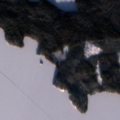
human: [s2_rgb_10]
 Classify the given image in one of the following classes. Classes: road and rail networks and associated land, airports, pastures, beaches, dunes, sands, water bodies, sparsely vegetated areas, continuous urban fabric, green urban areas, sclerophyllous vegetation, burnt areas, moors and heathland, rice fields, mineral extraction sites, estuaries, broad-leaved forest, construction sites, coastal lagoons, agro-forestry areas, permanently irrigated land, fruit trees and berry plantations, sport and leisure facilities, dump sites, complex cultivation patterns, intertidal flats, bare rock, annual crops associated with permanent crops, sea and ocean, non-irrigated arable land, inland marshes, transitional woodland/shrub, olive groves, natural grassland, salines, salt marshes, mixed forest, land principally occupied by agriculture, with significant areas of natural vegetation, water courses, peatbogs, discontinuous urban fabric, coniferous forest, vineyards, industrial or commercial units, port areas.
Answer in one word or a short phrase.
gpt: coniferous forest, water bodies